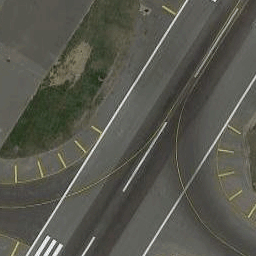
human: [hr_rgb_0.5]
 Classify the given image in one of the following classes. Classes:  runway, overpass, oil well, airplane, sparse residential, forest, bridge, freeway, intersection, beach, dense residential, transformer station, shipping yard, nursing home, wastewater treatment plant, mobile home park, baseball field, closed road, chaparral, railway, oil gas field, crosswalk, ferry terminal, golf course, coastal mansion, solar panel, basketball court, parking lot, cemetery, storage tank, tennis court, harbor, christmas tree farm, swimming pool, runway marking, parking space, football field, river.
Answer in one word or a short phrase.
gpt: runway